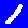
Digit: 1